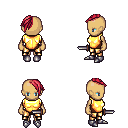
a pixel art fantasy rpg character, female body template, human, tanned skin, gold chest armor, gold greaves, ruby red long mohawk hairstyle, metal boots, dagger, four views (front, back, left, right), 2x2 character sprite sheet, small pixel art, hard edges, no anti-aliasing